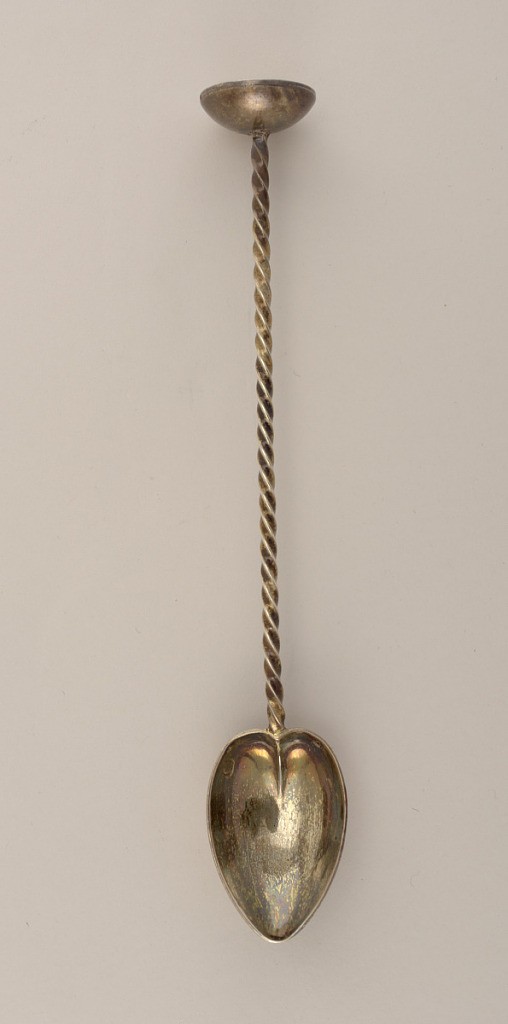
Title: spoon
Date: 19th century
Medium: silver
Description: Pointed, heart-shaped bowl and twisted stem, circular crusher with smooth surface.